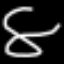
Label: squiggle